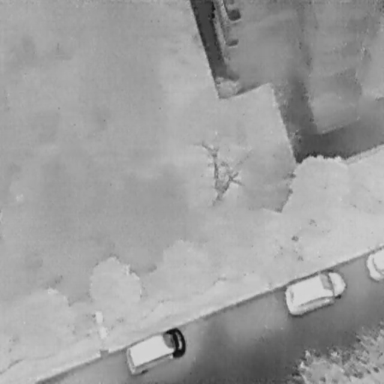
There are three Cars in the infrared image.